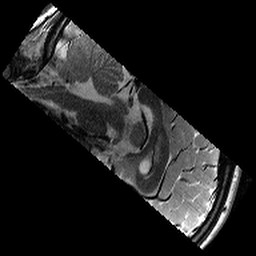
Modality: T2w
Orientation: sagittal
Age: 12
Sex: male
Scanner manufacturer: siemens
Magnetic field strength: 3 T
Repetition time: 9.23 s
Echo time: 0.067 s